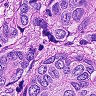
Metastatic tissue present: yes